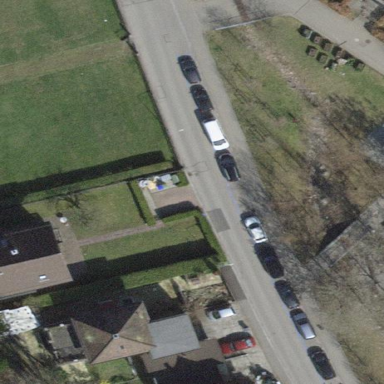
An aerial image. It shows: Asphalt parking lane.